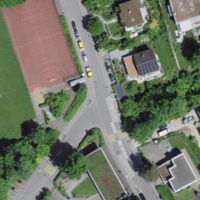
EUNIS habitat code: 55
Species observed at this site:
Buxus sempervirens
Corylus avellana